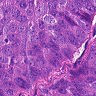
Metastatic tissue present: yes